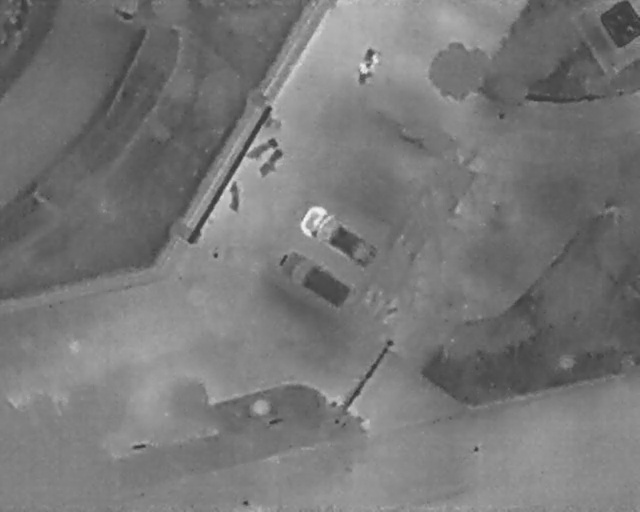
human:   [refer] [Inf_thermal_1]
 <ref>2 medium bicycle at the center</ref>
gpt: <box>[[35, 35, 37, 41, 95], [39, 30, 45, 33, 47]]</box>